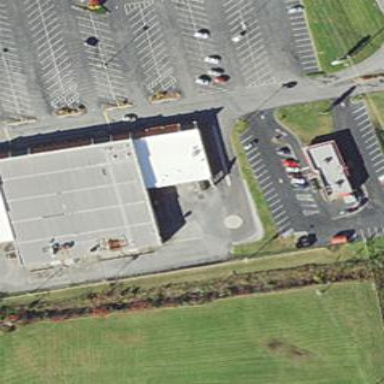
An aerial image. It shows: Parking area with surface.